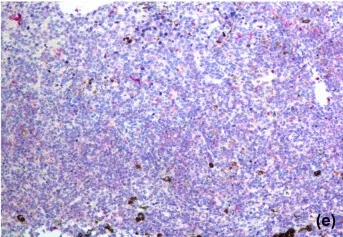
Negative staining for CD10 (x100).
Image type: pathology (immunostaining)